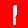
Digit: 1